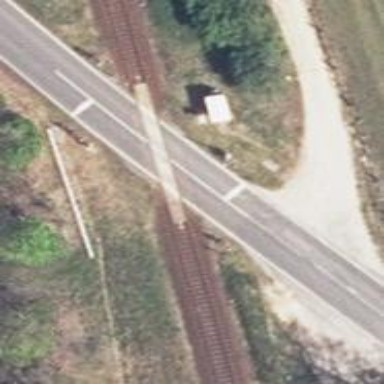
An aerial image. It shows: Level crossing along the railway.